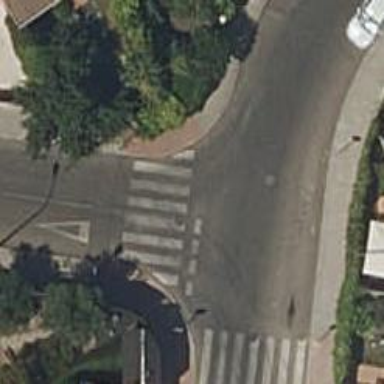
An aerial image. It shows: Uncontrolled zebra crossing on the road.